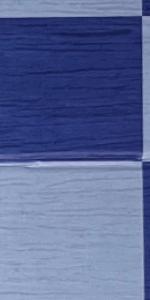
Label: Empty